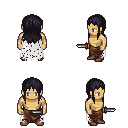
a pixel art fantasy rpg character, male body template, human, tanned skin, white tattered cape, robe skirt, raven unkempt hairstyle, brown shoes, dagger, four views (front, back, left, right), 2x2 character sprite sheet, small pixel art, hard edges, no anti-aliasing